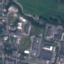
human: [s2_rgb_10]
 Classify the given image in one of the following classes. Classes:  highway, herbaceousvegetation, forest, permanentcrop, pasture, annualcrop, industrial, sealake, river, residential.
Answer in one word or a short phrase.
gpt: Industrial